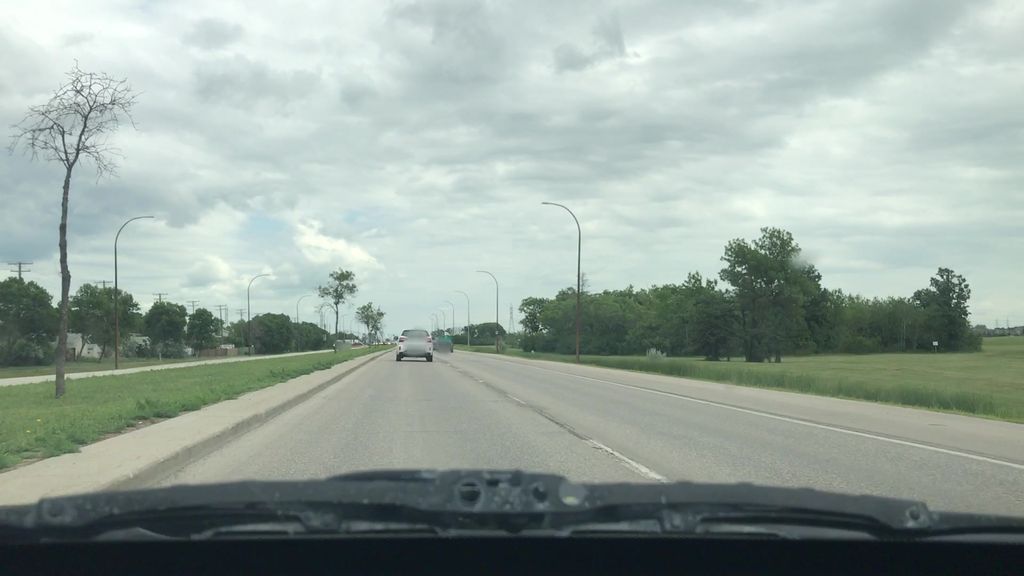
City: winnipeg